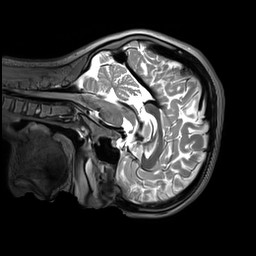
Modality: T2w
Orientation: sagittal
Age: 12
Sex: male
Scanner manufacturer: siemens
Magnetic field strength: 3 T
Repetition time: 3.2 s
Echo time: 0.408 s